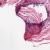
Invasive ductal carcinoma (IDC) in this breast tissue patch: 0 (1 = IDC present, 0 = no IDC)